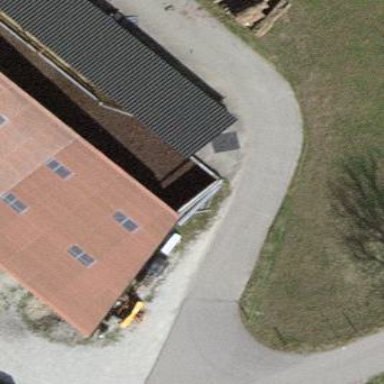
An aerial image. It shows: View of roof of building.